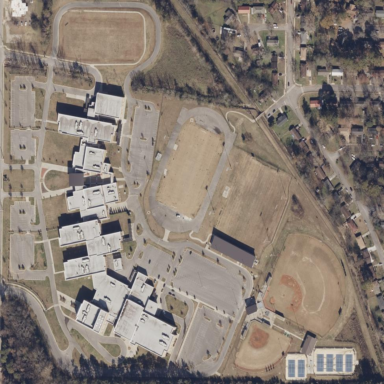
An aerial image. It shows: School.